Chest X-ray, AP view. Patient: 44 years old, sex F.
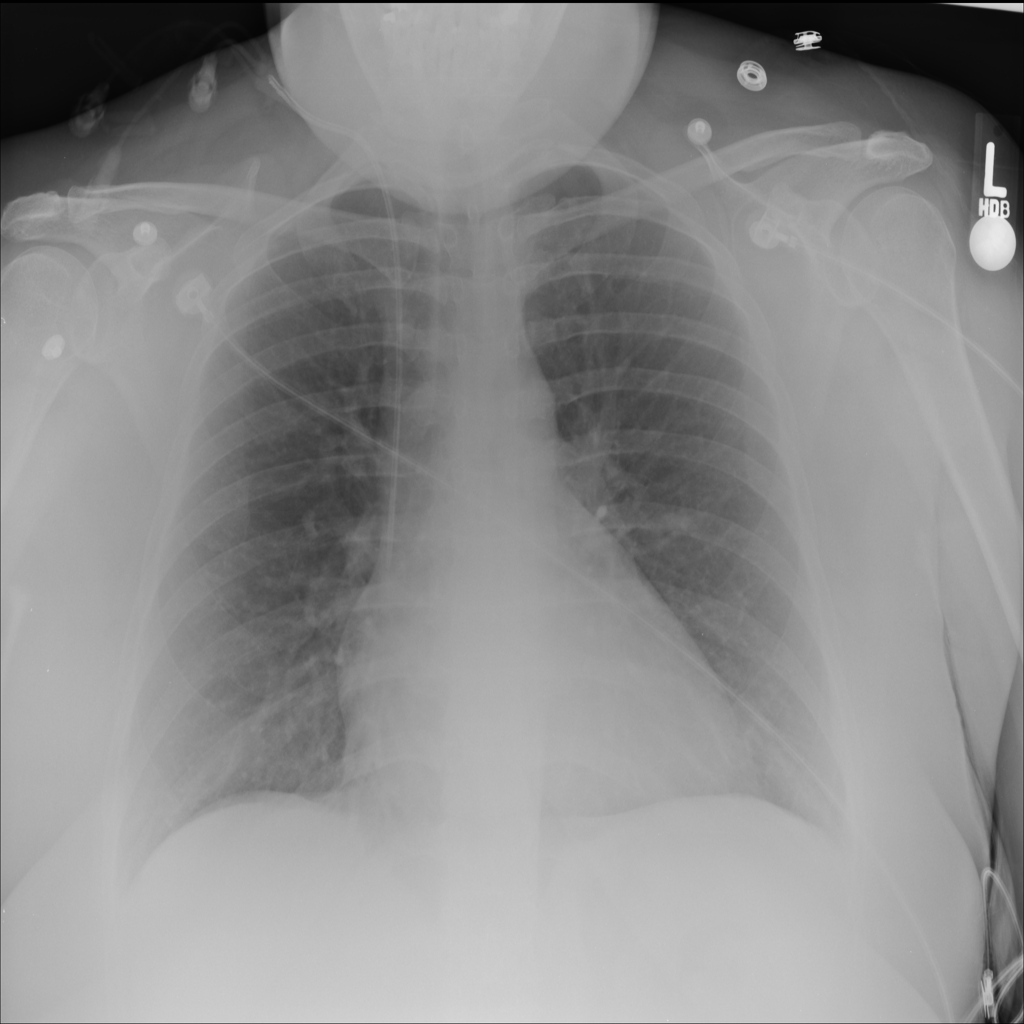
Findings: No Finding